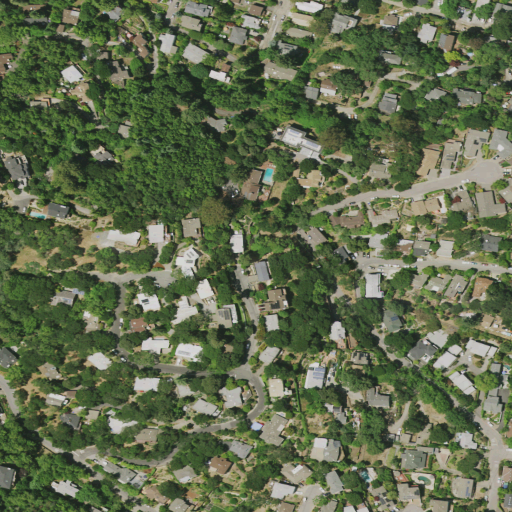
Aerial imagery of mountain in California named Moore Hill containing low intensity development, open development, medium intensity development, mixed forest, and evergreen forest